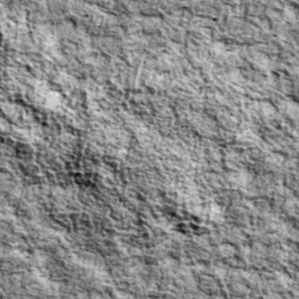
Label: non_frost